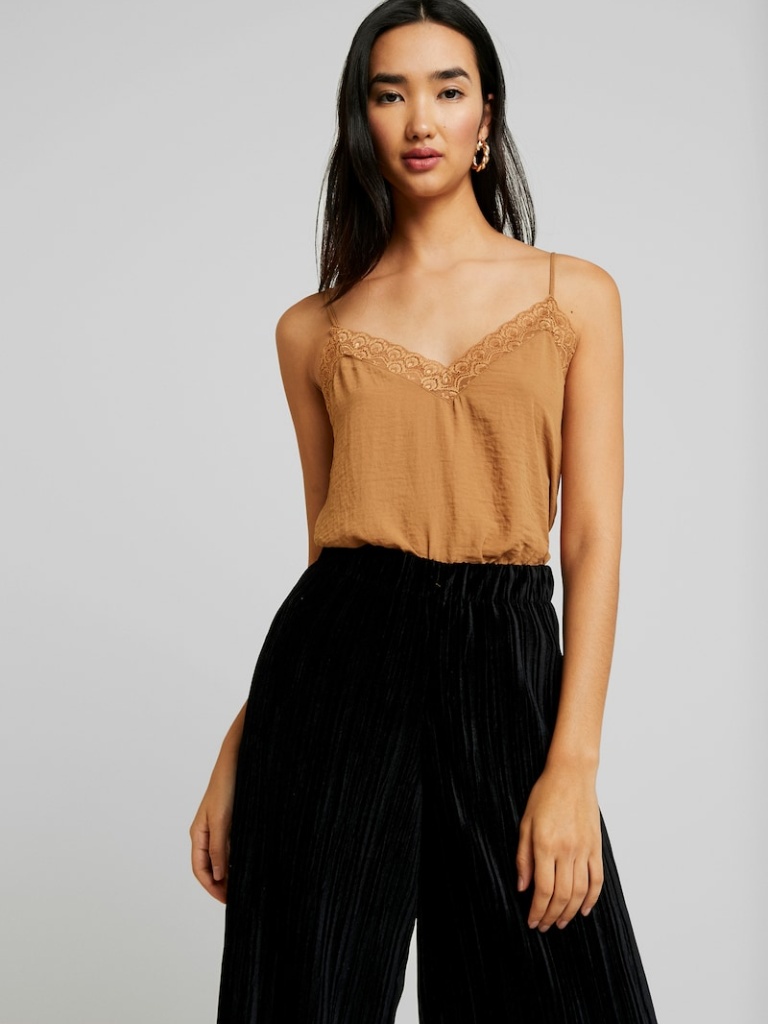
satin loose sleeveless hip length Fully Tucked in v-neck camisole